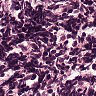
Metastatic tissue present: no